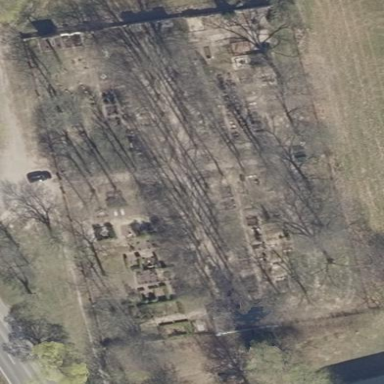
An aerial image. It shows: Cemetery.